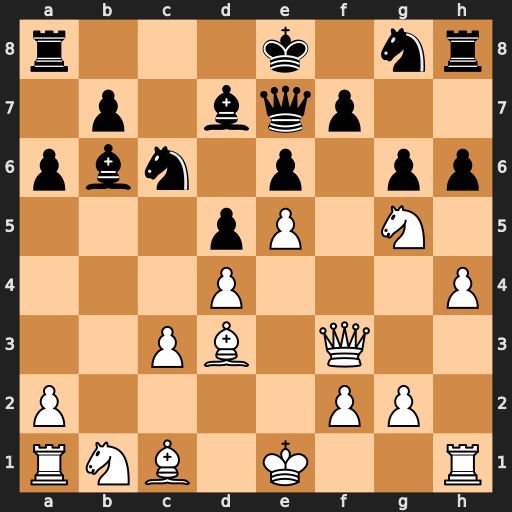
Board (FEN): r3k1nr/1p1bqp2/pbn1p1pp/3pP1N1/3P3P/2PB1Q2/P4PP1/RNB1K2R
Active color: w
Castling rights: KQkq
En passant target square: -
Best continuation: Ba3 hxg5 Bxe7